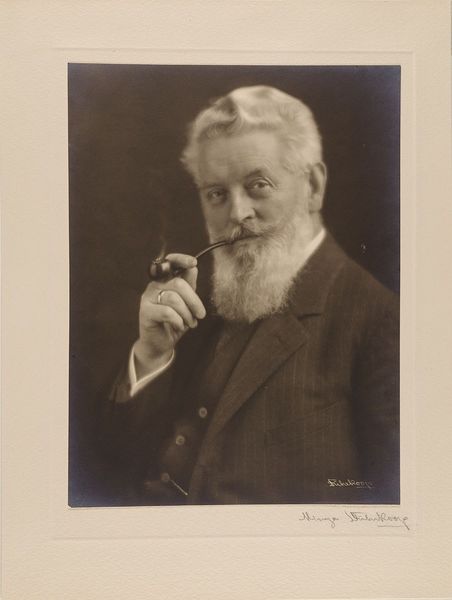
Titel: Heinrich von Seggern
Künstler: Minya Diez-Dührkoop
Standort: Hamburg
Institution: Museum für Kunst und Gewerbe Hamburg
Schlagwörter: mann, silber, portrait, person, foto, fotografie, photographie, photo, karton, lichtbild, fotograf, silbergelatine, historische, tabakspfeife, brom, bildwerke, angewandte und bildende kunst, hessische systematik, künstler, porträt, persönlichkeit, silbergelatinepapier, bromsilbergelatinepapier, entwicklungspapier, gelatinepapier, schwarzweißpositivverfahren, silbersalzverfahren, schwarzweißfotografie, porträtfotografie, porträtphotographie, hüftbild